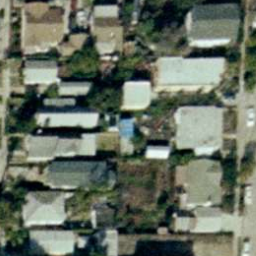
Label: residential